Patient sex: F
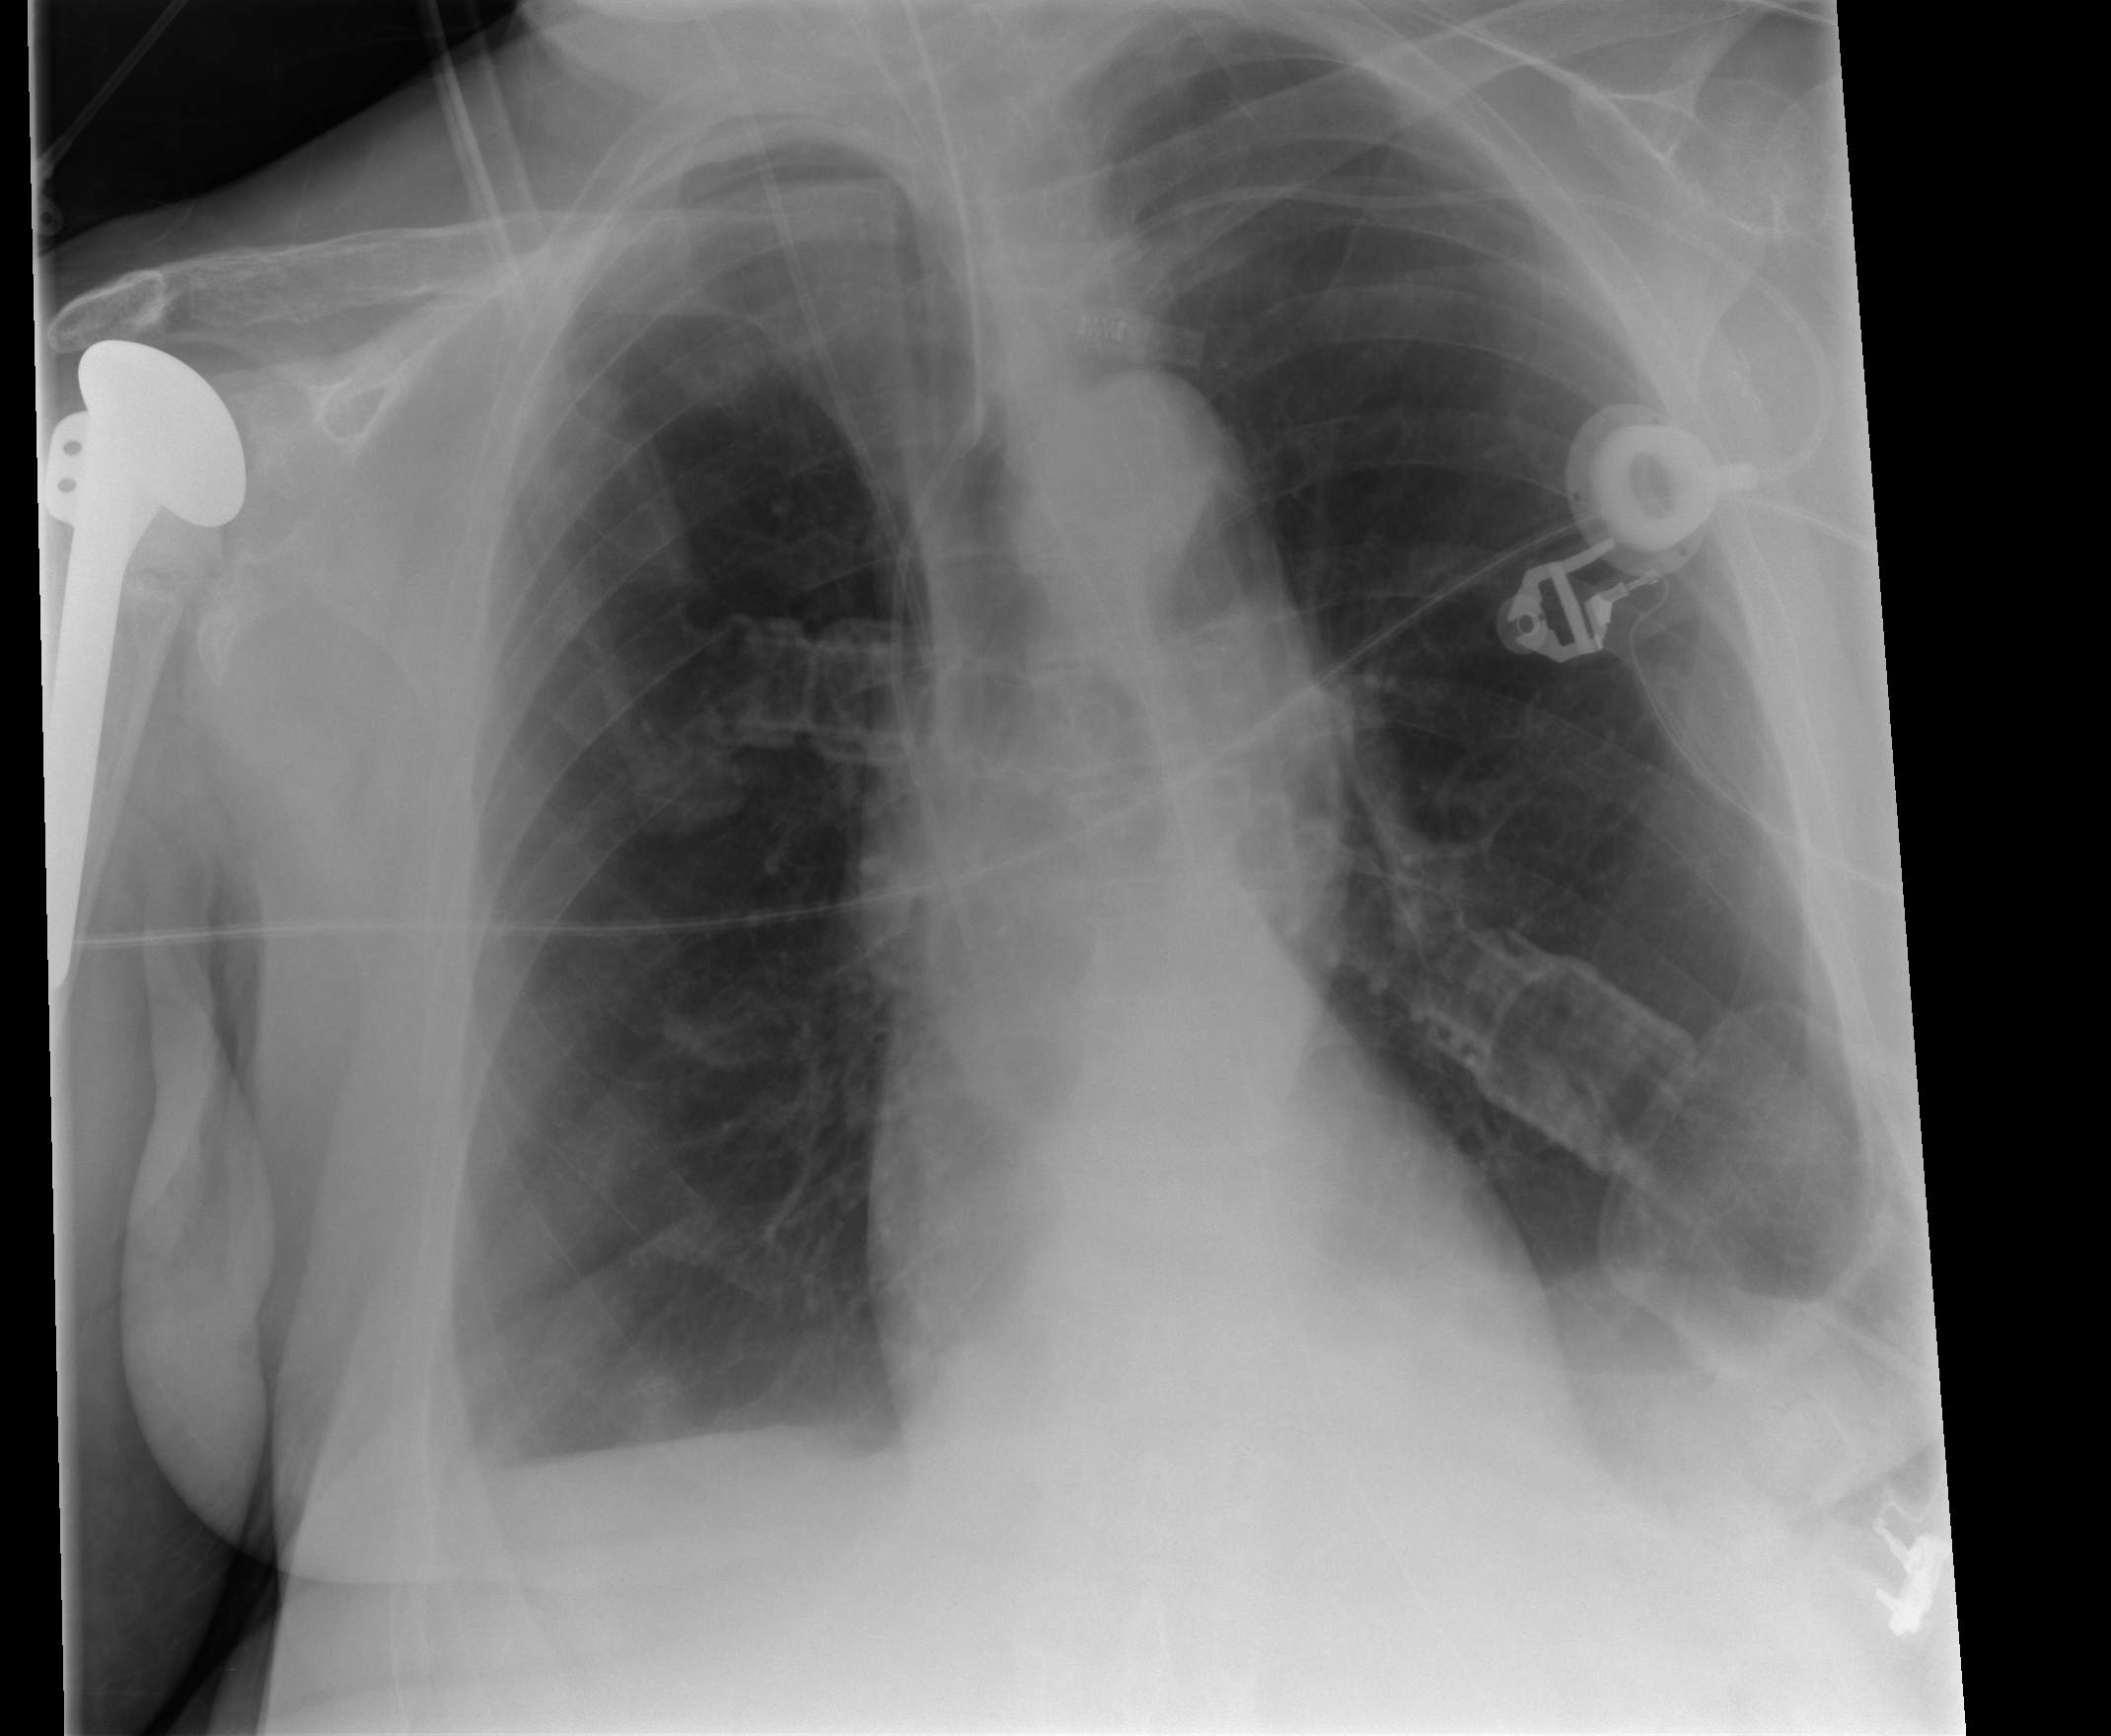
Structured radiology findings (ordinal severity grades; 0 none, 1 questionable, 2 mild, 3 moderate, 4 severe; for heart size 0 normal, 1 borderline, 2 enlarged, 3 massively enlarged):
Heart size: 0
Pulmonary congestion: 0
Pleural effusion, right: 0
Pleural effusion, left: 0
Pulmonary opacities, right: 0
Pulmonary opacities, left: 0
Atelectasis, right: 2
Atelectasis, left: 2